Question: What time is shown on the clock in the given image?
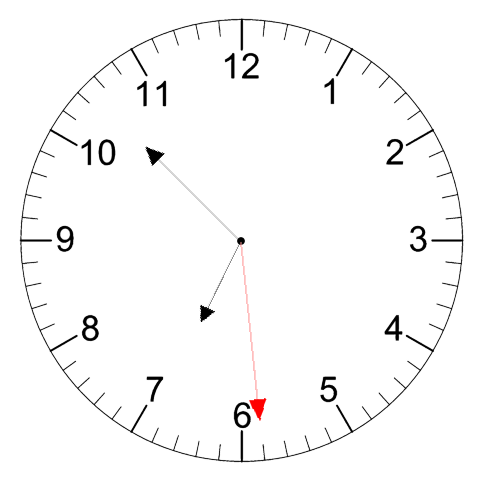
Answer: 06:52:29